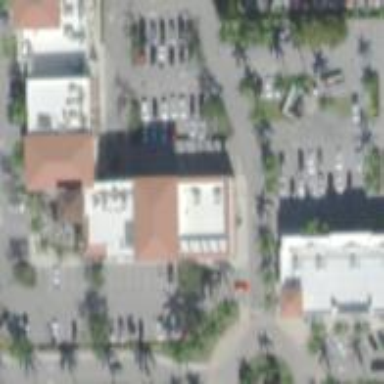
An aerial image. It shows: Retail building.